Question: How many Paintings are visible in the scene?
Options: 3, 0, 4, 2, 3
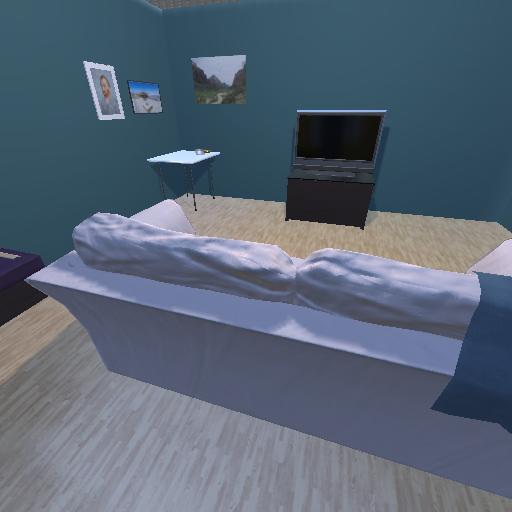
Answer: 3